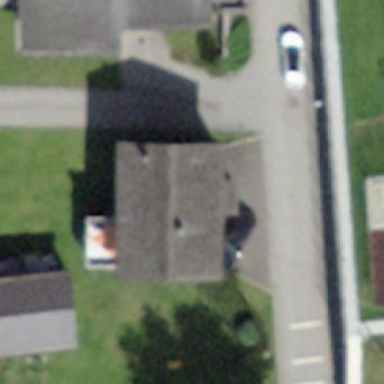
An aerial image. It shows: Building.